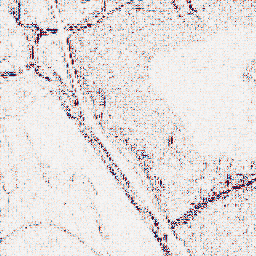
Category: wavelet
Decomposition family: wavelet_dwt
Decomposition parameters: wavelet: db2
level: 1
Upsampling method: bilinear
Upsampling parameters: scale: 2
Upsampling scale: 2